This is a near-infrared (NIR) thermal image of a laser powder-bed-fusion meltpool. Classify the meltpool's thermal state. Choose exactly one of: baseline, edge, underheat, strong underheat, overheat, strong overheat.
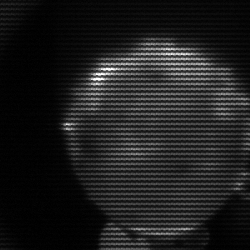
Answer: edge